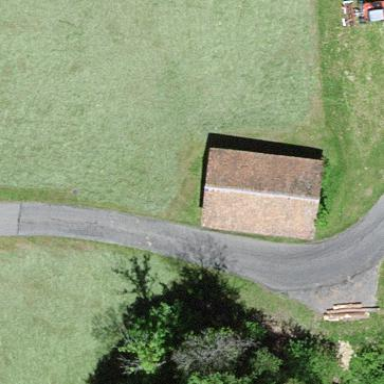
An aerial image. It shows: Rural barn.